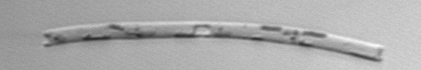
Label: Eucampia_morphytype1